Question: I've got an app with several UITableViews in it, and if one of them is empty, I'd like to display a bit of help text, floating in front of the UITableView:
"Looks like you haven't created anything for this list yet. Make your first entry by tapping the button above."
How do I present this view, floating in front of the UITableView?
1. What method of the UITableViewDelegate would be used to present this view?
2. What would the code look like to present the view?
3. What method of the UITableViewDelegate would be used to hide this view once the user adds content?
Here's a quick mockup:

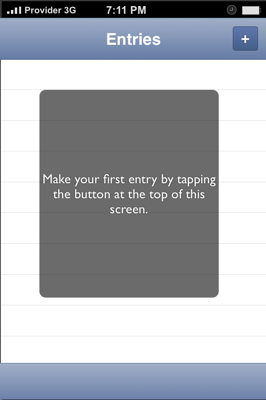
Answer: declare in .h file
UIView *root;
in .m file
import QuartzCore/QuartzCore.h
'''
- (void)viewDidLoad
{
[super viewDidLoad];
root = [[UIView alloc] initWithFrame:CGRectMake(60, 50, 220, 250)];
root.backgroundColor=[UIColor grayColor];
root.layer.cornerRadius=10;
UILabel *label=[[UILabel alloc] initWithFrame:CGRectMake(10, 100, 200, 50)];
label.backgroundColor=[UIColor clearColor];
label.numberOfLines=3;
label.font=[UIFont fontWithName:@"Arial" size:14];
label.lineBreakMode=UILineBreakModeTailTruncation;
label.textColor=[UIColor whiteColor];
label.text=@"Make your first entry by tapping the button at the top of the screen";
[root addSubview:label];
[self.view addSubview:root];
}
'''
inside your button Event method
[root removeFromSuperview];